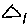
Label: triangle